Question: I have a set of values which correspond to a month and a year (January 2012, March 2012, October 2012 through to 2014), and im trying to plot the values for each month, however when I run the script the x axis is assigned as '1, 2, 3' etc
'''
import numpy as np
import matplotlib.pyplot as plt
plt.plot([10, 180, 153, 80, 11, 92, 201, 74, 24])
plt.ylabel('Value')
plt.xlabel('Time')
plt.title('Number over time')
plt.show()
plt.ylim([0,300])
plt.show()
'''

How can I set the X axis to be these specific months or all the months from 2011-2014?
I found the demo plots from matplotlib to be extremely confusing <URL>
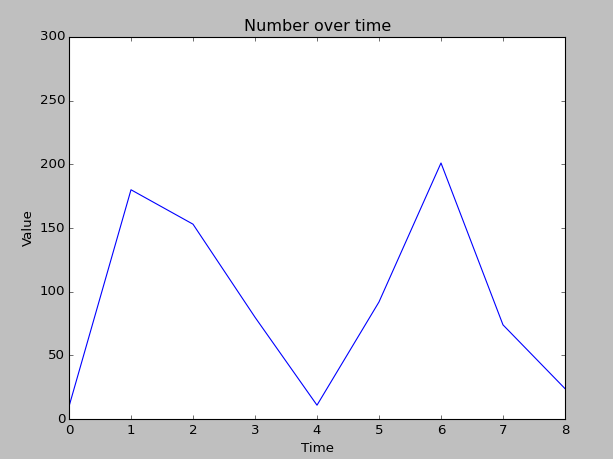
Answer: You never actually send mpl any dates. It doesn't know you're trying to plot dates on the x axis:
'''
import numpy as np
import matplotlib.pyplot as plt
import datetime as dt
dates = []
for year in range(2012, 2014):
for month in range(1, 12):
dates.append(dt.datetime(year=year, month=month, day=1))
y = [10, 180, 153, 80, 11, 92, 201, 74, 24]
plt.plot(dates[:9], y)
plt.show()
'''
This example plots only the first 9 months since that's the length of your example list you're plotting. If you want specific dates, just declare them yourself via the 'datetime' module. I.e. your date[0] looks like:
'''
datetime.datetime(2012, 1, 1, 0, 0)
#year, month, day, hour min if I recall correctly.
'''